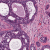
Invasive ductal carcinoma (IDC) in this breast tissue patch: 0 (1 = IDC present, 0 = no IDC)